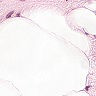
Metastatic tissue present: no